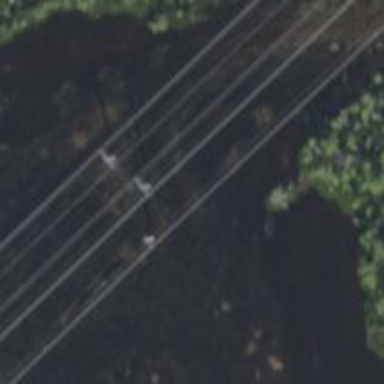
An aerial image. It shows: Power pole.